Question: I need to get this appearance of NSSearchField

But it seems to be impossible to set backgroundColor with standard methods of Interface Builder. How i can achieve this?
Subclassing NSSearchField and NSSearchFieldCell didn't help, because i loose all animations (when you click on search field and icon+text sliding to left) when implementing my own draw methods.
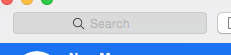
Answer: What your screenshot shows is just the standard look of 'NSSearchField' when being placed under an 'NSVisualEffectView'. That is, the search field will automatically get the look above when it's a subview of 'NSVisualEffectView' (with the 'material' of 'NSVisualEffectMaterialLight').
However, if you want this appearance without 'NSVisualEffectView', you can manually set its appearance:
'''
searchField.appearance = [NSAppearance appearanceNamed:NSAppearanceNameVibrantLight];
'''